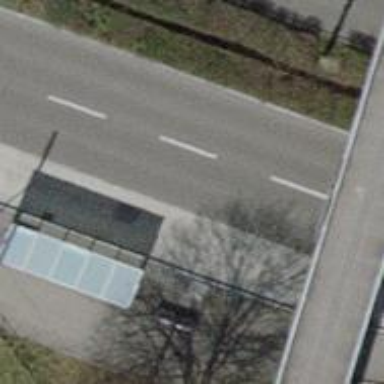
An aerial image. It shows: Bus stop with designated stop position for public transport.